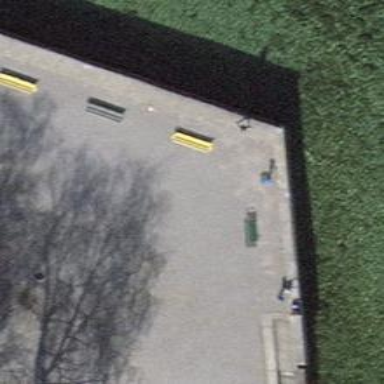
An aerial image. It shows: Bench.